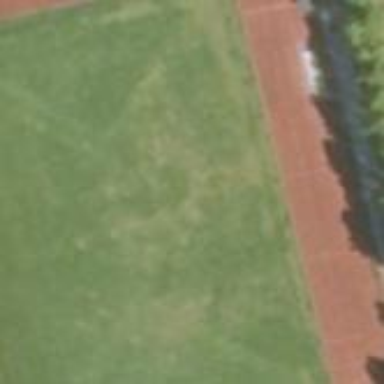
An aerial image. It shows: Soccer pitch for leisure land activities.